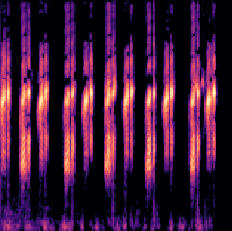
Sound class: Frog